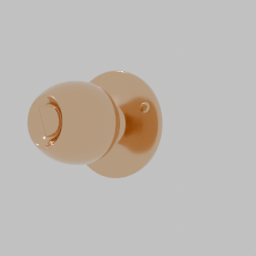
Label: mechanical